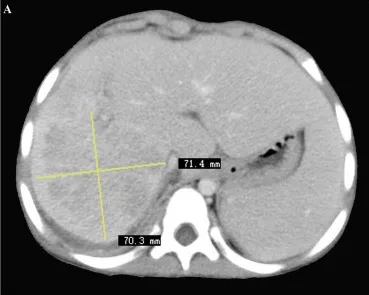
(A, B) Contrast-enhanced computed tomography scan of the abdomen revealing a poorly-defined, mixed-density lesion (7.0 cm x 7.1 cm) with internal enhancement involving the right hepatic lobe, initially considered as hepatic malignancy.
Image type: radiology (ct)